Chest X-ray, AP view. Patient: 60 years old, sex M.
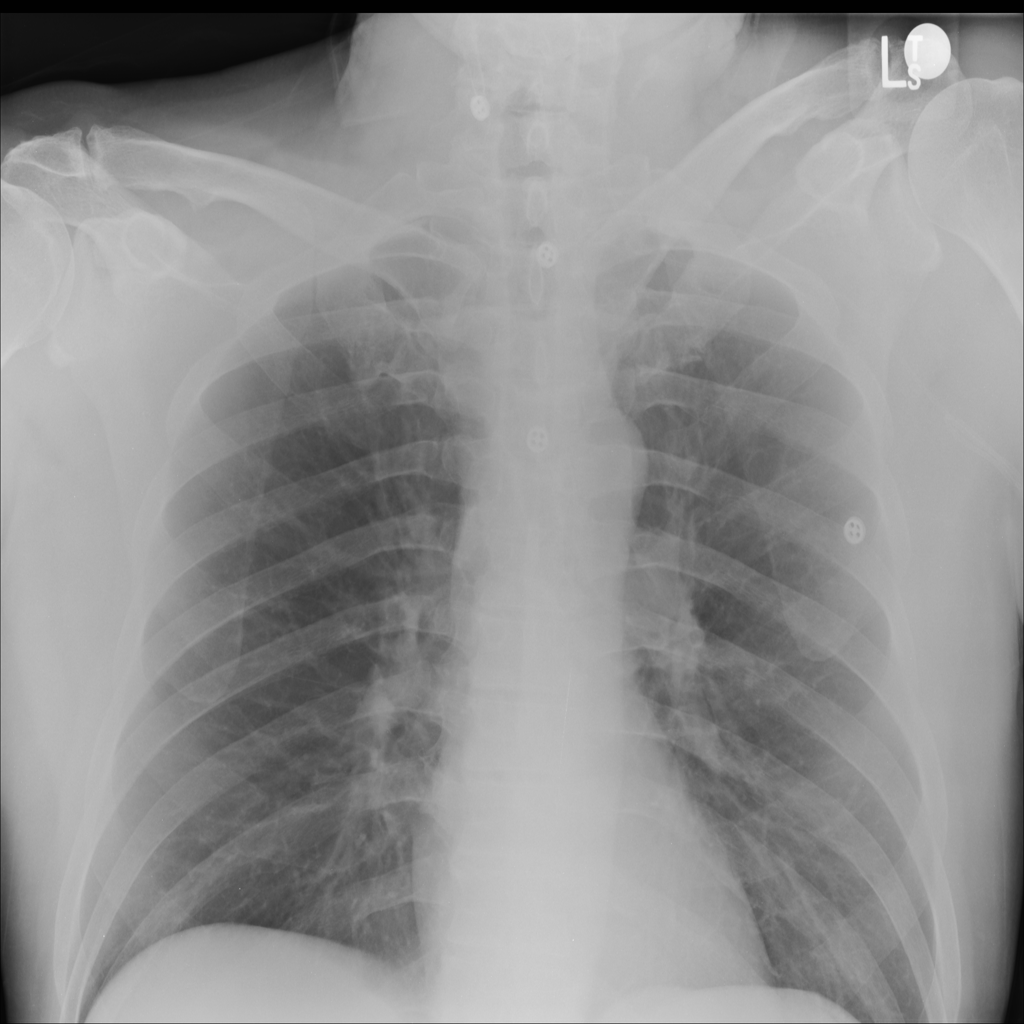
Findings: No Finding